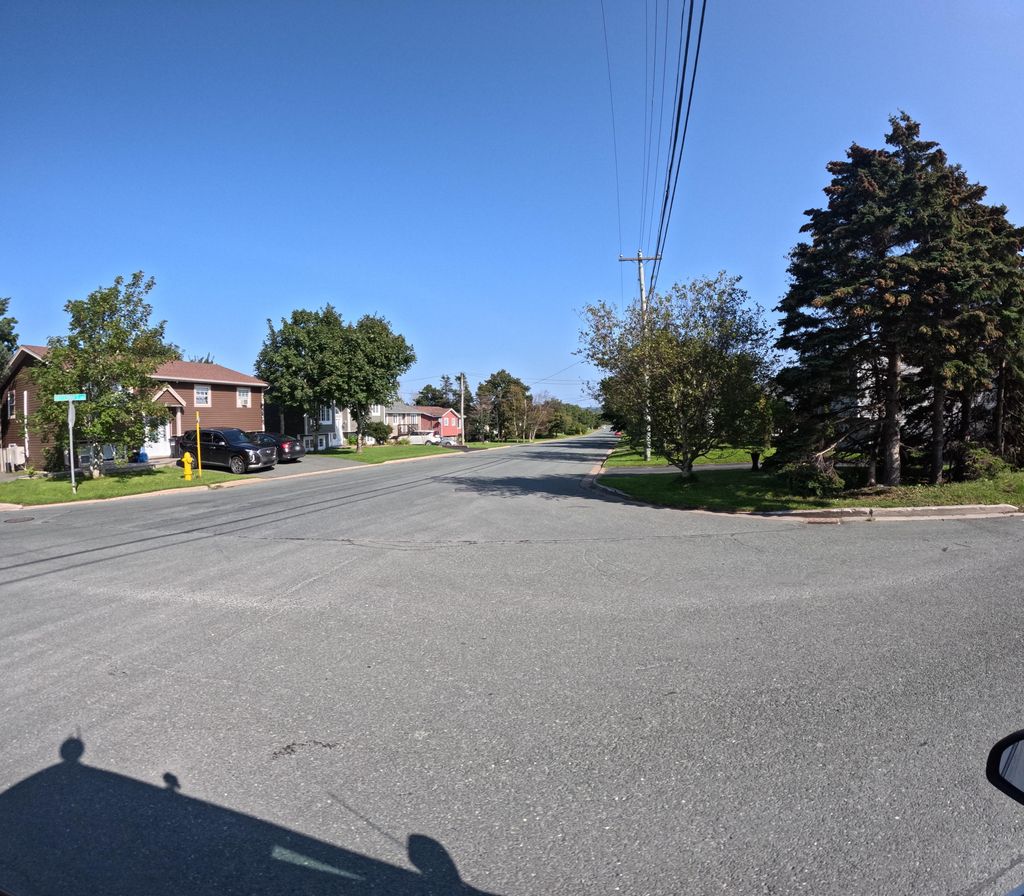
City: st_johns